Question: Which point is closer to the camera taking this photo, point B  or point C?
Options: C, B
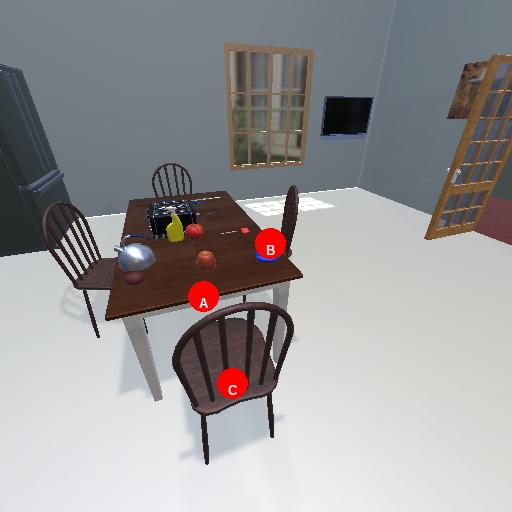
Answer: C